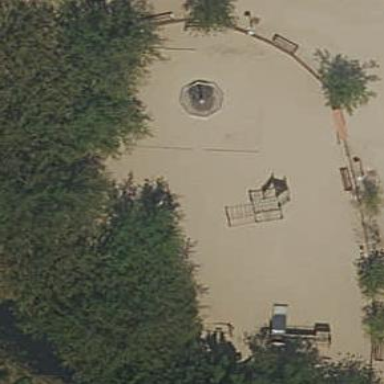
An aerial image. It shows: Playground area for leisure activities on the land.